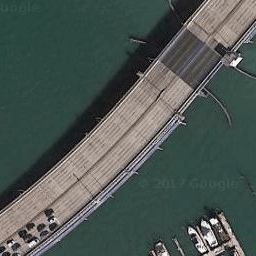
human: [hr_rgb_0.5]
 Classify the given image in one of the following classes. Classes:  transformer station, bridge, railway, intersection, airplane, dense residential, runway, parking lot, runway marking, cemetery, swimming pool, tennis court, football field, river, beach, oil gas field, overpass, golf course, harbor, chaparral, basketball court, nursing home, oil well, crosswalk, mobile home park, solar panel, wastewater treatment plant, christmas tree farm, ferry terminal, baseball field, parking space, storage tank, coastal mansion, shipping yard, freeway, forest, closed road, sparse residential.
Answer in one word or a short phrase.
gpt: bridge